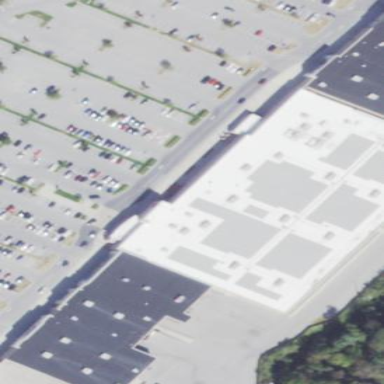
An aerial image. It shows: Supermarket.